Question: I'm having a strange problem with jquery's .valid() function on submit. Jquery naturally calls this on a from submit, but I've extracted the exact function call of jquery causing the problem below
'''
$("#validateMe").click(function () {
alert($("form").valid());
});
'''
The reason it's a problem is because it keeps calling offset width/offset height for every input, including my checkboxes.
The checkboxes are generated by:
'''
for (int i = 0; i < Model.CategoryViewModel.ChildCategoryNodes.Count(); i++)
{
if (Model.CategoryViewModel.ChildCategoryNodes[i].Selected)
{
@Html.HiddenFor(model => model.CategoryViewModel.ChildCategoryNodes[i].PbMajor)
@Html.HiddenFor(model => model.CategoryViewModel.ChildCategoryNodes[i].PbHeading)
<label>
@Html.CheckBoxFor(model => model.CategoryViewModel.ChildCategoryNodes[i].Selected, new Dictionary<string, object> { { "data-pbmajor", Model.CategoryViewModel.ChildCategoryNodes[i].PbMajor }, { "data-pbheading", Model.CategoryViewModel.ChildCategoryNodes[i].PbHeading } })
@Model.CategoryViewModel.ChildCategoryNodes[i].PbMajor
@Model.CategoryViewModel.ChildCategoryNodes[i].PbHeading
</label>
}
}
'''
Each individual input in the form the offsetWidth and offsetHeight get's checked. Usually this doesn't matter if form is very small, but I have < 2000 check-boxes being loaded onto the page. There are so many though it's given an overall slow user experience on page time.

Any answers for a work-around or fix of my code for this would be helpful!
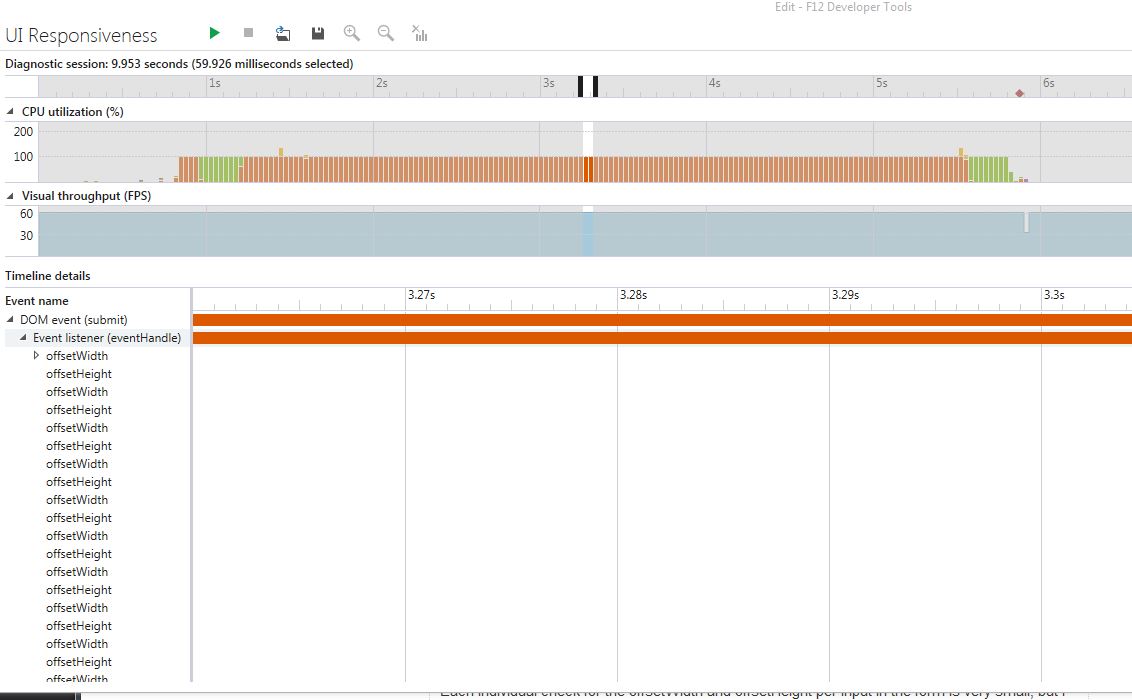
Answer: jQuery is known to slow down with really large forms. See <URL>.
You have a couple of options. I'd approach them in this order:
- Customize or override jQuery's default validation function. The above 2 answers give some example of that, as well as this one: <URL>- Paginate the form. Do you really need ~2000 checkboxes on a single form? Is there a way to split it up into multiple pages?- Validate on the server side. If your application logic supports it, allow the form to be submitted even if invalid, run your validation logic on the server side, and then return the page with any validation messages if necessary.